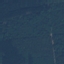
Land use / land cover: Forest